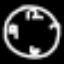
Label: clock